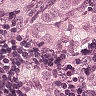
Metastatic tissue present: yes